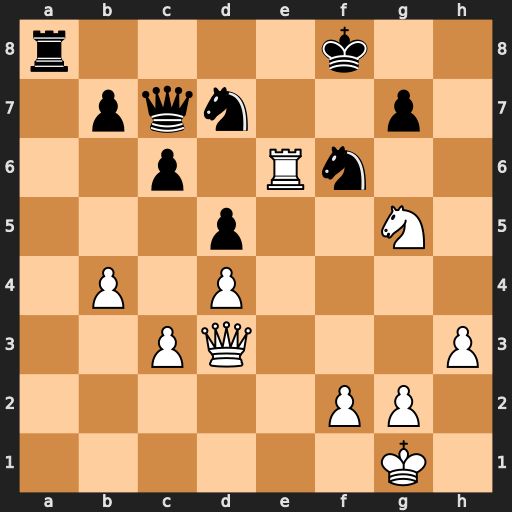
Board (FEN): r4k2/1pqn2p1/2p1Rn2/3p2N1/1P1P4/2PQ3P/5PP1/6K1
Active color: w
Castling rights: -
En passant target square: -
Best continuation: Rxf6+ Nxf6 Ne6+ Kf7 Nxc7